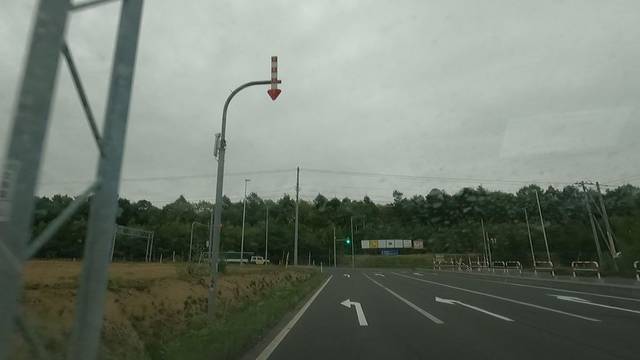
Region: Japan
Coordinates: 42.764, 141.68